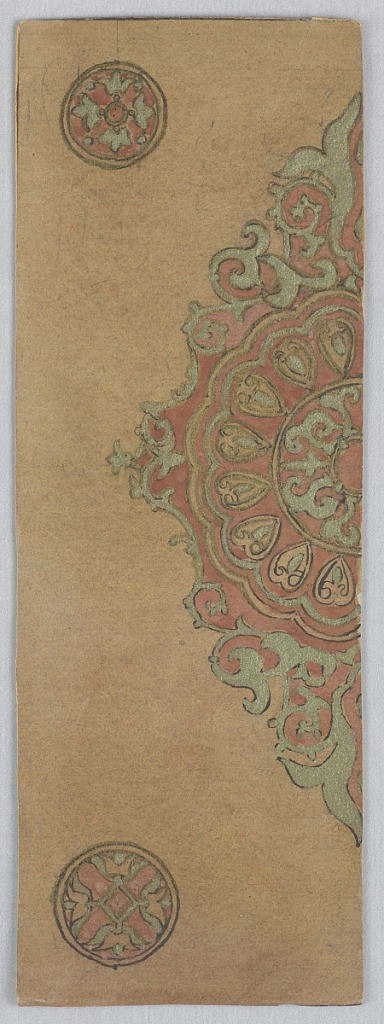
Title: Design for a Book Binding
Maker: Alice Cordelia Morse, American, 1863–1961
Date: ca. 1887–1903
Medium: Brush and gouache on paper
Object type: Drawing
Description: On brown-orange ground, medallion with arabesques, hearts, and C-curves in red, light green, and orange. Upper left and lower left smaller round floral medallions.